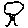
Label: tree